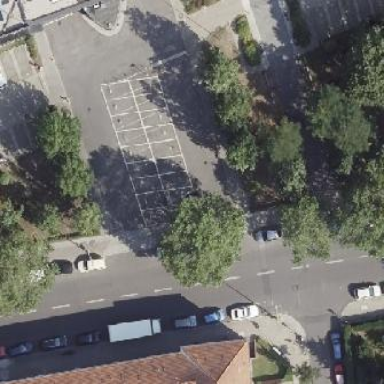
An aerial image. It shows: Parking area with surface made of sett.